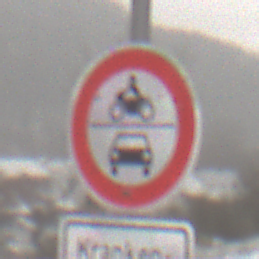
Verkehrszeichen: VerbotKraftfahrzeuge
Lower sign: BesondereFahrzeugeUndTransportgueter4
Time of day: Midday
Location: Outdoor (Nature)
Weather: Overcast
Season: Winter
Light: Natural